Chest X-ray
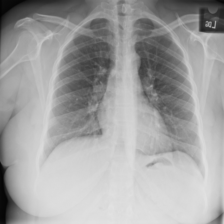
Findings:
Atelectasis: negative
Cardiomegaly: negative
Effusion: negative
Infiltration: negative
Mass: negative
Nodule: negative
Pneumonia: negative
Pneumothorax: negative
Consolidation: negative
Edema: negative
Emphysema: negative
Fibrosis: negative
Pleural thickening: negative
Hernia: negative